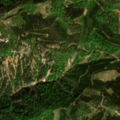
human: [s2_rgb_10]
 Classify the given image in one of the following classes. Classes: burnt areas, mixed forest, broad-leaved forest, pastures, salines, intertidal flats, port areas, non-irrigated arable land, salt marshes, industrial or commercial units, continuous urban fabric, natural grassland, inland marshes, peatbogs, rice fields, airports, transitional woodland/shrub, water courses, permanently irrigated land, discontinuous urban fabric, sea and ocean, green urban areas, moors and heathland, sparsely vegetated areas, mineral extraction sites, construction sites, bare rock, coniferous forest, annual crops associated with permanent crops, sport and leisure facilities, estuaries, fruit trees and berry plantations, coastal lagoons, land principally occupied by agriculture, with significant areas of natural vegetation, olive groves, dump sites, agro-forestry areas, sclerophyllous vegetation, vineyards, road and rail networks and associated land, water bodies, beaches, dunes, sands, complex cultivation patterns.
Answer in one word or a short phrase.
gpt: coniferous forest, mixed forest